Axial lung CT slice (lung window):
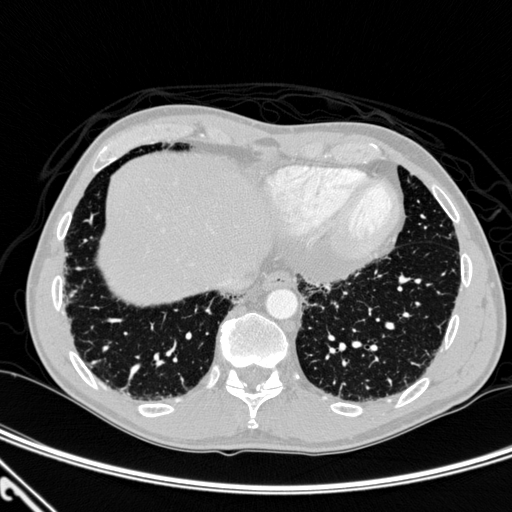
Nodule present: no